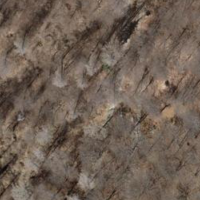
EUNIS habitat code: 44
Species observed at this site:
Podarcis muralis